五年级 · 立体几何学
下面的平面图形中, 共有（）幅图是长、正方体表面的展开图。

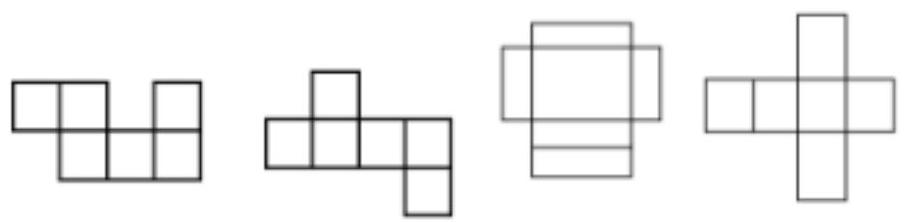
A. 1
B. 2
C. 3
D. 4

答案: C
解析: 解 $\mathrm{C}$